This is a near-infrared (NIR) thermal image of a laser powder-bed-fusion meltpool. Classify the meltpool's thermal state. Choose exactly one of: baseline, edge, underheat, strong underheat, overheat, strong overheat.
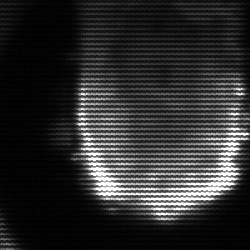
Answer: baseline